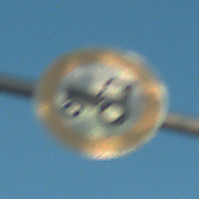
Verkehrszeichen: VerbotKraftfahrzeugeZuegeNichtSchneller25
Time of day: SunriseSunset
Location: Outdoor (RoadRail)
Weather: PartlyCloudy
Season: NotSpecified
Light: Natural